Question: I am trying to select today's date based on if the date is in between two dates, check-in date, and check-out date.
Is there a way to do that using MySQL query?
My database is structured with saving only the check-in date and checkout date like this,

And selecting the dates using the below code,
'''
public function collection() {
return Booking::select(
'id',
'place_id',
'payer_name',
'user_fullname',
'user_email',
'user_phone',
'user_no_of_guest',
'user_no_of_babies',
'user_checkin',
'user_checkout',
'is_approved',
'user_promo',
'user_payment_type',
'user_booking_tracking_id',
Booking::raw('(created_at + INTERVAL 2 HOUR) AS created_at'),
'paid_ammount'
)->where('user_checkin', $this->date)
->get();
}
'''
Is there a way to select it using Laravel query? or should I create a function that selects a date that fits and then call it? I'm a bit new to Laravel, so I'm not really sure how to approach it.
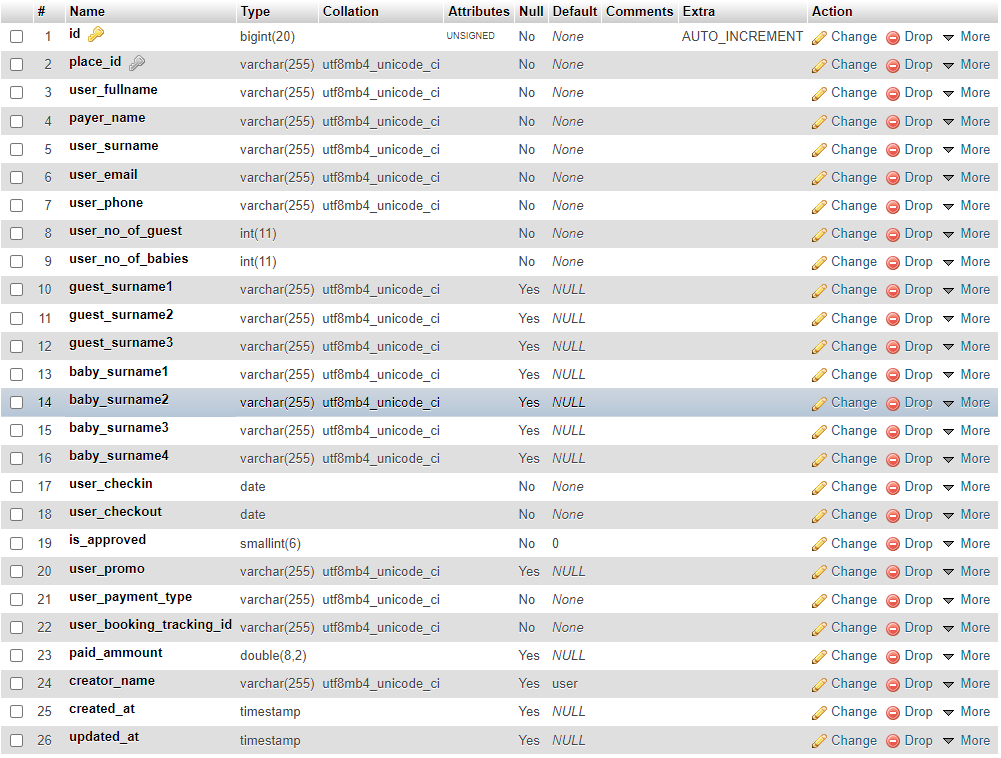
Answer: '''
$date = Carbon::now();
$result = Booking::whereRaw('"'.$date.'" between 'user_checkin' and 'user_checkout'')->get()->toArray();
'''
use laravel
Hope fully it will help to you easily.